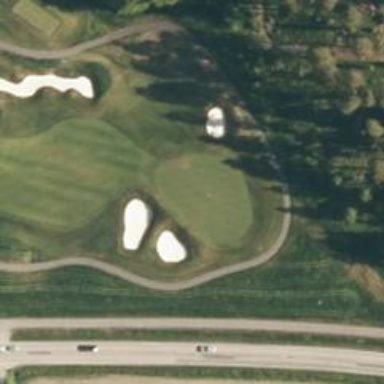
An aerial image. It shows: View of golf hole.